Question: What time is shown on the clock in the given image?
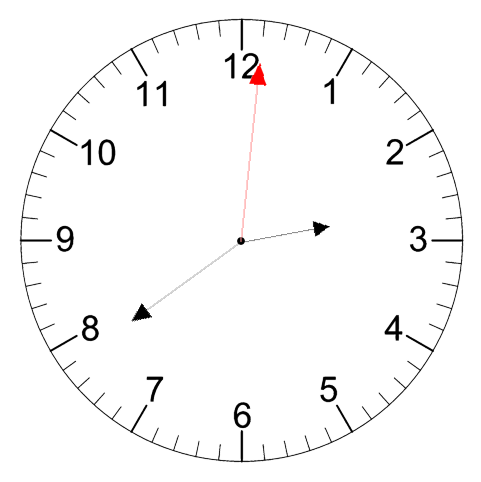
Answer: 02:39:01